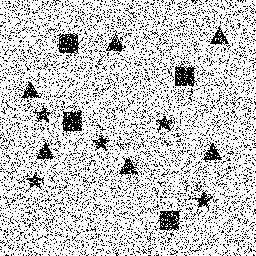
Squares: 4
Triangles: 6
Stars: 5
Total shapes: 15